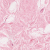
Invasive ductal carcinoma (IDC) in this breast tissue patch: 0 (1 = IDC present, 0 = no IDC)